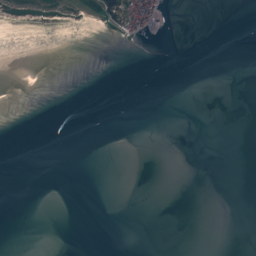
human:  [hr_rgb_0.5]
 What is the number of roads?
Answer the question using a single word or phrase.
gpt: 132

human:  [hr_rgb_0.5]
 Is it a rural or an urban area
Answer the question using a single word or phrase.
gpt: rural

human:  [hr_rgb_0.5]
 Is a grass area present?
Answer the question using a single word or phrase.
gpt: yes

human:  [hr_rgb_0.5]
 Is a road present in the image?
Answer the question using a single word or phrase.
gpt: yes

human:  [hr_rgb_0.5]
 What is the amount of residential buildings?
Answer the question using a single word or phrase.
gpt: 376

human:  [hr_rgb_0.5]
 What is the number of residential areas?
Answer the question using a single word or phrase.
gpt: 1

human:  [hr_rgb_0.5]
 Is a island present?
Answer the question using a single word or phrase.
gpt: yes

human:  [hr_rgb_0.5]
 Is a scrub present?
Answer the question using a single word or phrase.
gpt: yes

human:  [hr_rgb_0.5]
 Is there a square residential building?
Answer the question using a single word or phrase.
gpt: no

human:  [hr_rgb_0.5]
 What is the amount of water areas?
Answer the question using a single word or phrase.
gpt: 2

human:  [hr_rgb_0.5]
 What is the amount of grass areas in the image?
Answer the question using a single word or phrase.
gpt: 6

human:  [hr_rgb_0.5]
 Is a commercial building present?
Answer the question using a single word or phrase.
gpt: yes

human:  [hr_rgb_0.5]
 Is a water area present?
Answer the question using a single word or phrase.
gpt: yes

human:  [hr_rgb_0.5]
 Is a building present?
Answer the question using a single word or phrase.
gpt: yes

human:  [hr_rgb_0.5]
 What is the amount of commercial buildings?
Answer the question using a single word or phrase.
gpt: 20

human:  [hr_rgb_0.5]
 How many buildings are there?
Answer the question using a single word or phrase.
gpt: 399

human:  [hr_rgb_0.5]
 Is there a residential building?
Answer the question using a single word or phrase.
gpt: yes

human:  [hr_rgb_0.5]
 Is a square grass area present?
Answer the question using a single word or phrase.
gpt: no

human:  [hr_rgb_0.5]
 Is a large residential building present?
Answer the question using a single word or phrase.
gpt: no

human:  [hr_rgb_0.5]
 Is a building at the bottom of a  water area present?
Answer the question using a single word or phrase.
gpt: yes

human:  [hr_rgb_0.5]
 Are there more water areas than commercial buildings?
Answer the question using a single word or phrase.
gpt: no

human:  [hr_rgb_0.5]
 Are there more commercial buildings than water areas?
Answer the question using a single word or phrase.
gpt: yes

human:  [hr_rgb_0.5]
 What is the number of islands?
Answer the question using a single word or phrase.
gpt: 1

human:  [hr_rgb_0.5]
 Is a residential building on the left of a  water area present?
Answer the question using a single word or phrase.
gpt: yes

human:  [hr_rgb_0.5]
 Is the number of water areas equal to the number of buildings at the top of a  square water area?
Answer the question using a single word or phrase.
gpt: no

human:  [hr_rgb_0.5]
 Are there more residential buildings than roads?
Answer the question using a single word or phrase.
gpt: yes

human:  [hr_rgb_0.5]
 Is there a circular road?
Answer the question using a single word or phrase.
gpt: no

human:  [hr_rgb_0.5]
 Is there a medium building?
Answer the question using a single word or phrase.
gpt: no

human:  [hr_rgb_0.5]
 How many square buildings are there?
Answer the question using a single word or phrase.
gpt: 0

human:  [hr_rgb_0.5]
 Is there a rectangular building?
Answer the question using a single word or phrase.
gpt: yes

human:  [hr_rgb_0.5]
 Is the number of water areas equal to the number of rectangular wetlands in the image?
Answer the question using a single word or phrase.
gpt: no

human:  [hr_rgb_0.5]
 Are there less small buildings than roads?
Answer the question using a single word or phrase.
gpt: no

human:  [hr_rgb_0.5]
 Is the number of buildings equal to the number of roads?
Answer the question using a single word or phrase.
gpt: no

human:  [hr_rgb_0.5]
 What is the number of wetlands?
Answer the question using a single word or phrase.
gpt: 8

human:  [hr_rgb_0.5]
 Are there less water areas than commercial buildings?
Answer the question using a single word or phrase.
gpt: yes

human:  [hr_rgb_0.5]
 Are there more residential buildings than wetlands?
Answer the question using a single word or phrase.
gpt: yes

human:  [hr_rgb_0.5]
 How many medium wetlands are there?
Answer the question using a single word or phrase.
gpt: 0

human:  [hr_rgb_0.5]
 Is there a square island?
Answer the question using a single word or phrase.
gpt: no

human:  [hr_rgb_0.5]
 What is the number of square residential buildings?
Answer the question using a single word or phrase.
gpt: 0

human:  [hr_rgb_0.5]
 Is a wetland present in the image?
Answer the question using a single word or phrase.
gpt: yes

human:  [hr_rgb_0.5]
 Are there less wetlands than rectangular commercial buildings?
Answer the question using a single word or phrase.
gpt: yes

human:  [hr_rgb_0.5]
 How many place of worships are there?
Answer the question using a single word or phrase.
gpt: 1

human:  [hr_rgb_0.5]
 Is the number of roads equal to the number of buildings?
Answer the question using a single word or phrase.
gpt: no

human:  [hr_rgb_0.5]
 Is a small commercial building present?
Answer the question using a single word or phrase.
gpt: yes

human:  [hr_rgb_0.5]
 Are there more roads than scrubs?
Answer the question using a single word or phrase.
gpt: yes

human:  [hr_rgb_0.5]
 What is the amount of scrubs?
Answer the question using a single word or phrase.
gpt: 7

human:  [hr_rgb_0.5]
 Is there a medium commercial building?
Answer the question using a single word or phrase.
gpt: no

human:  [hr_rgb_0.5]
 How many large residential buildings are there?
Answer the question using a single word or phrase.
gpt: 0

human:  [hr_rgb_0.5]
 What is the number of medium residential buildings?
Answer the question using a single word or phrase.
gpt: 0

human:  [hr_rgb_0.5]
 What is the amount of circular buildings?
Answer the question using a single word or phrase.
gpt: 0

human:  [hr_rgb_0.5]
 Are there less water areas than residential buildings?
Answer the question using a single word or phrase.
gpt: yes

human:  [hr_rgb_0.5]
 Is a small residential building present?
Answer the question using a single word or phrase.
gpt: yes

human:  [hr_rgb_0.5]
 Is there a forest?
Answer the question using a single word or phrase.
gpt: yes

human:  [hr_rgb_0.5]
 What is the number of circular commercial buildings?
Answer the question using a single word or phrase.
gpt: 0

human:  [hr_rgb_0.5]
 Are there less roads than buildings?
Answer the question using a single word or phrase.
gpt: yes

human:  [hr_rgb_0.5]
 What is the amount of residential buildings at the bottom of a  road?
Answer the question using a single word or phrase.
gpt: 376

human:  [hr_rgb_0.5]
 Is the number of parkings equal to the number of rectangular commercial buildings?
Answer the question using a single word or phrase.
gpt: no

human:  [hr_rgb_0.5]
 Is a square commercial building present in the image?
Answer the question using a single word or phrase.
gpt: no

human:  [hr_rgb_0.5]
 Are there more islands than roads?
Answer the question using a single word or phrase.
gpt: no

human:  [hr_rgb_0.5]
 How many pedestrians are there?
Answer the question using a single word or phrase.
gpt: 3

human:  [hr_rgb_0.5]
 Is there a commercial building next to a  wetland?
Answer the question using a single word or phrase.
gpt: yes

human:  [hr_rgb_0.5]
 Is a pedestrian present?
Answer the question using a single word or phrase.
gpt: yes

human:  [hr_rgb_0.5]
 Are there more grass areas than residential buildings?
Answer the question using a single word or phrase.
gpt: no

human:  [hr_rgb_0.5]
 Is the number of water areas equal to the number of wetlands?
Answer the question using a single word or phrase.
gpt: no